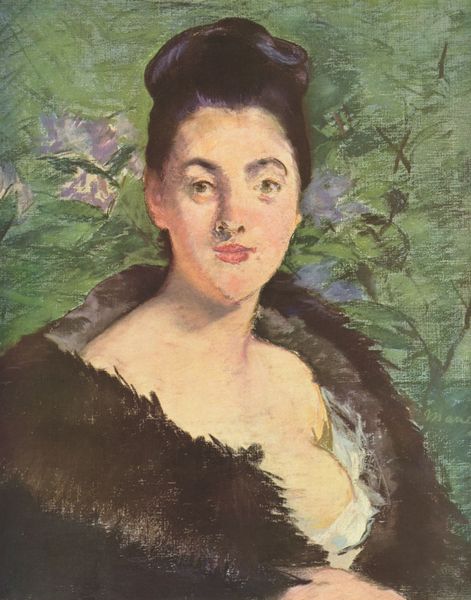
Titel: Dame im Pelz
Künstler: Édouard Manet
Standort: Wien
Institution: Österreichische Galerie im Belvedere
Schlagwörter: baum, blätter, gemälde, hand, haut, laub, nackt, schatten, umhang, weiß, grün, impressionismus, mädchen, sitzen, äste, ausschnitt, blume, blumen, braun, brust, busen, frau, frisur, grau, haar, hell, hintergrund, kleid, licht, mund, nase, ohr, profil, schwarz, stirn, blick, blüte, blüten, dame, rasen, rot, wiese, muster, hemd, jacke, jung, augen, bluse, federn, gesicht, halten, inkarnat, knoten, kragen, pelz, sehen, bildnis, hals, portrait, porträt, ast, natur, schlank, auge, figur, gewand, haare, mantel, sitzend, blatt, pflanzen, prostituierte, tänzerin, augenbrauen, dekollete, dekoltee, frontal, hübsch, kinn, lippe, lippen, rosa, schultern, schön, garten, fell, lächeln, spanien, brüste, dutt, japan, wangen, liebe, lasziv, lila, violett, tapete, weiblich, draussen, monet, glanz, manteau, nez, vert, manet, hochgesteckt, japonismus, halbnackt, hochsteckfrisur, erotik, dünn, linie, ausziehen, kontur, schönheit, offenbarung, augenringe, nerz, gesciht, nasenlöcher, verführung, pelzkragen, pelzmantel, tierfell, halbprofil, iris, üppig, wohlhabend, anbieten, seerosen, hochfrisur, veilchen, steckfrisur, femme, geliebte, lassziv, nature, verdure, sein, fleur, schauspielerin, dunkelhaarig, südländisch, hermine, lebendig, geschlossener mund, nue, nutte, freizügig, violet, unterwäsche, weißes kleid, diva, umhanf, spanierin, hure, mäntelchen, nobel, chignon, art, schwarzes haar, fourrure, decolté, décolleté, pelzig, schmaler mund, busig, geliebt, grüner hintergrund, porstituierte, protituierte, rassig, sündig, vollbusig, belle, nu, bh, ro, frau+, sourcil, belz, frauenproträt, öippen, cheveux attachés, fleu